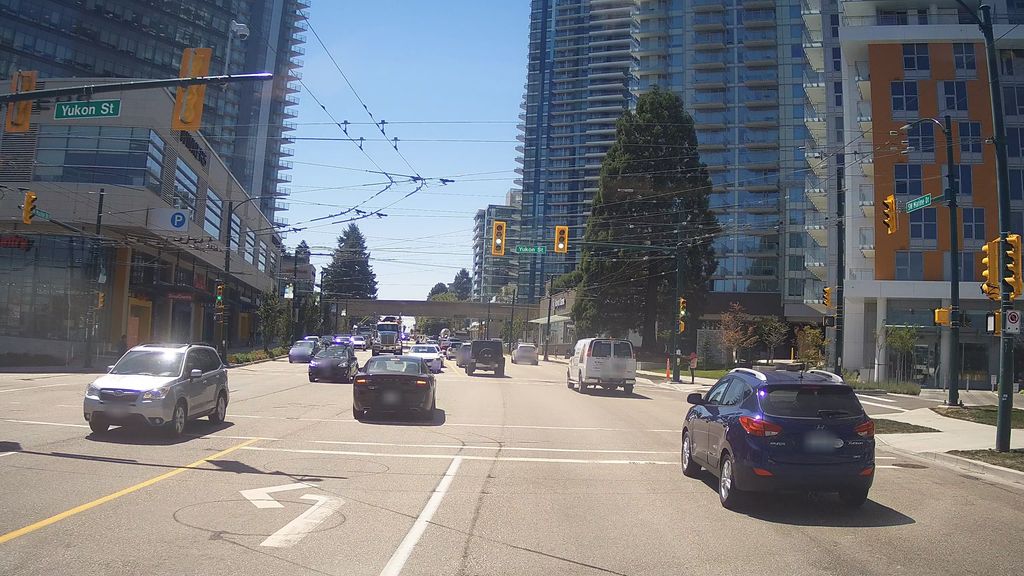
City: vancouver